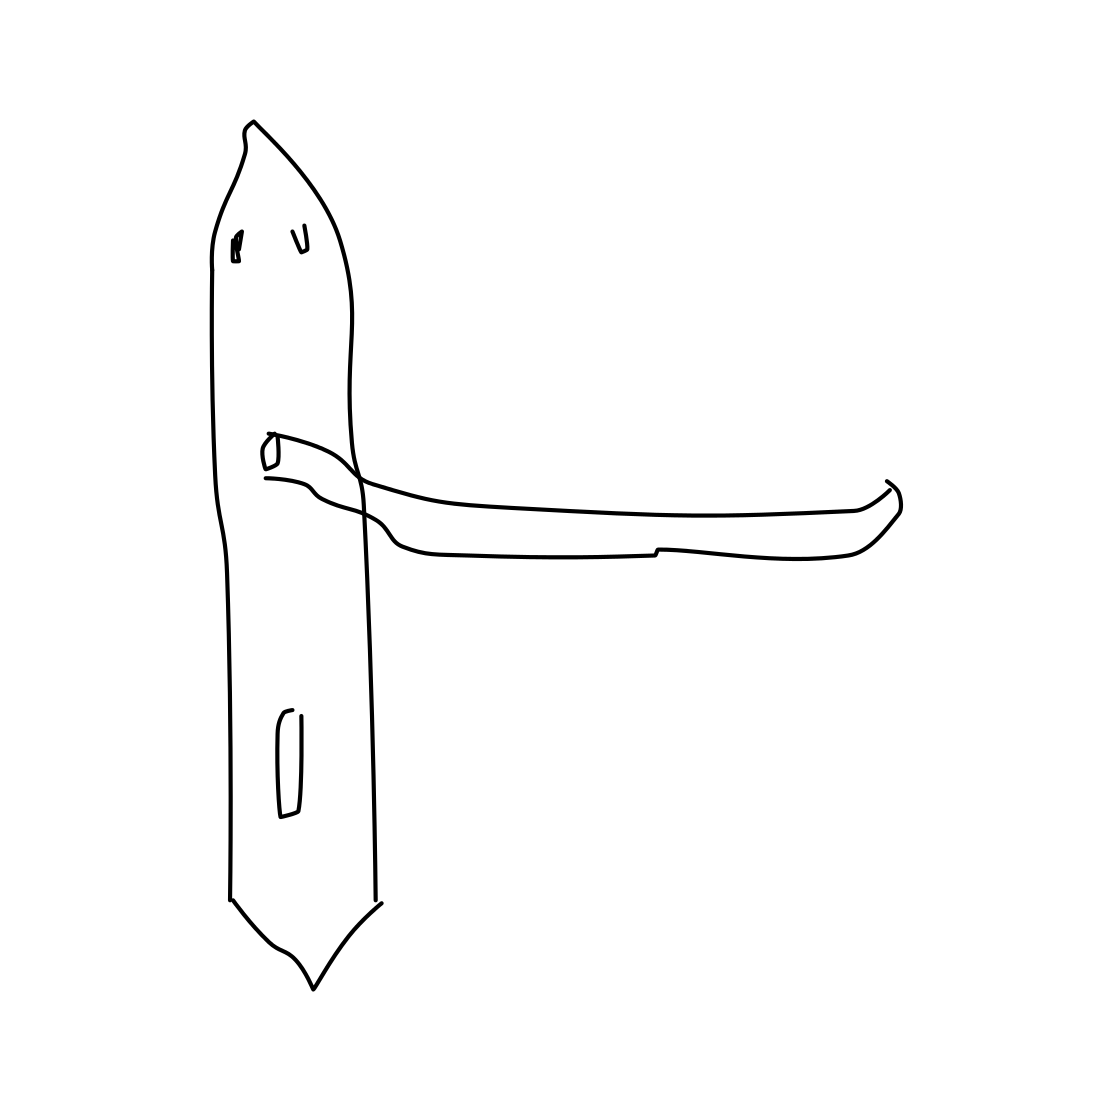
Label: door handle